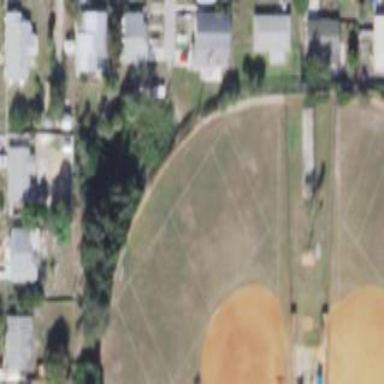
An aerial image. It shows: Baseball pitch for leisure land activities.